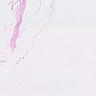
Metastatic tissue present: no